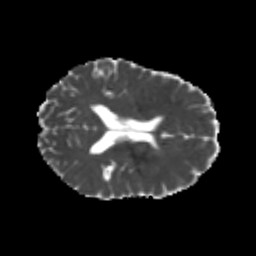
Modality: MD
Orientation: axial
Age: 22
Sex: male
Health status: healthy
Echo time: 0.074 s